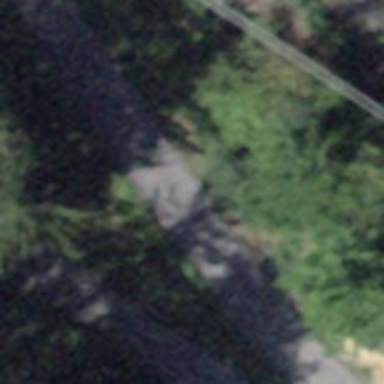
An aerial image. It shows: Unclassified road with paved surface.